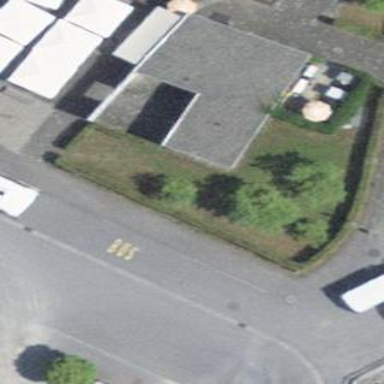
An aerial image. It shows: Building with toilets available.